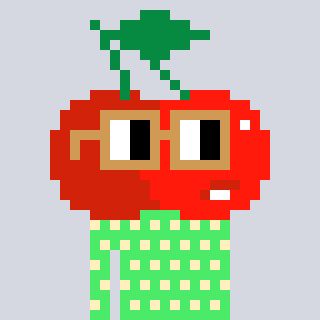
a pixel art character with square brown glasses, a cherry-shaped head and a teal-colored body on a cool background